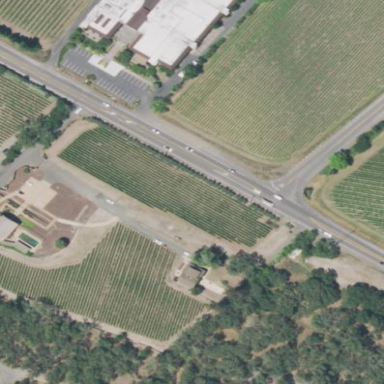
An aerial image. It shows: Vineyard with wine grapes as the main crop.